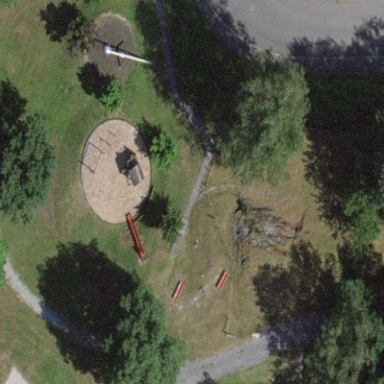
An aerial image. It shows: Playground area for leisure land.